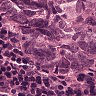
Metastatic tissue present: yes